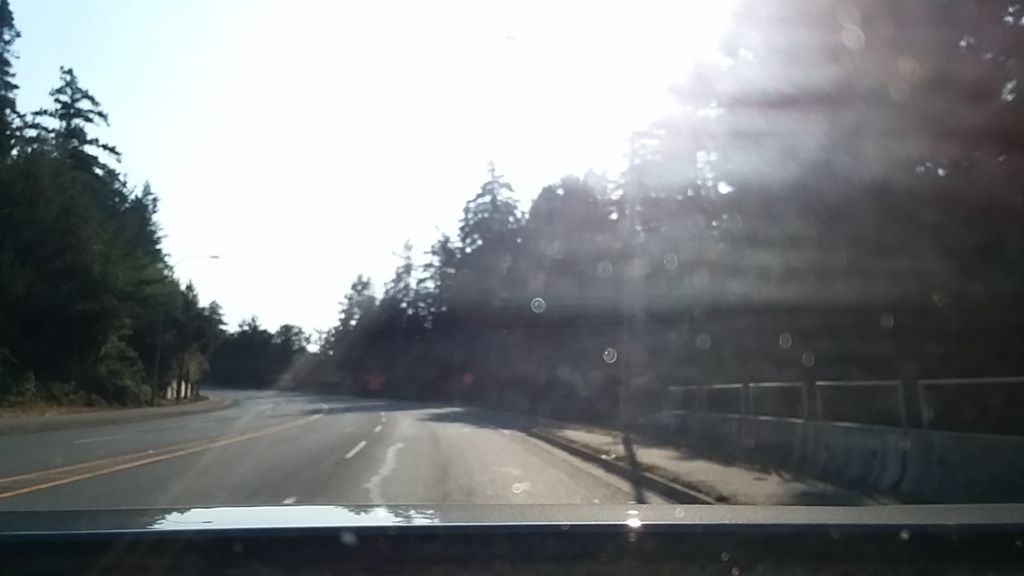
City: victoria